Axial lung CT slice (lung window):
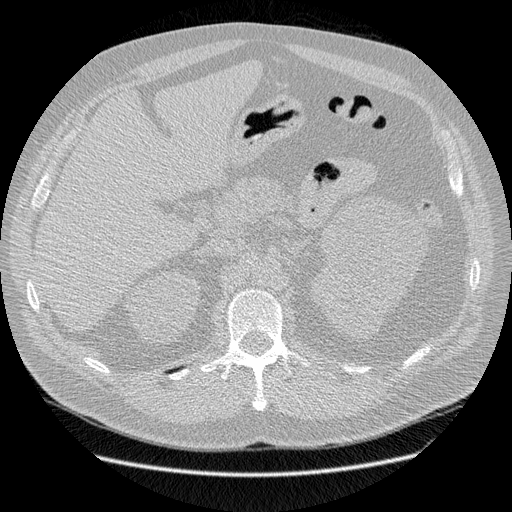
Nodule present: no